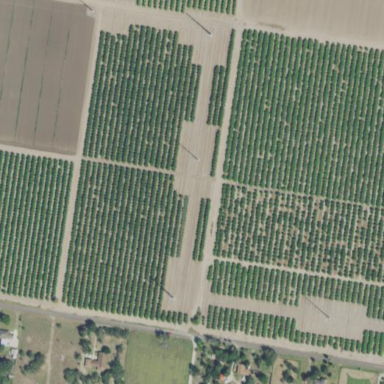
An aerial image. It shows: Orchard.